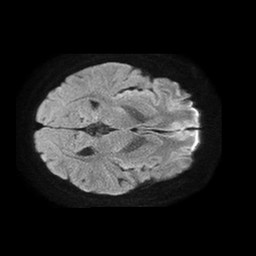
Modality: TRACE
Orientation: axial
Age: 56
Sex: female
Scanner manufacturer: philips
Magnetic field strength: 1.5 T
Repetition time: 4.6 s
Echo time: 0.08631 s